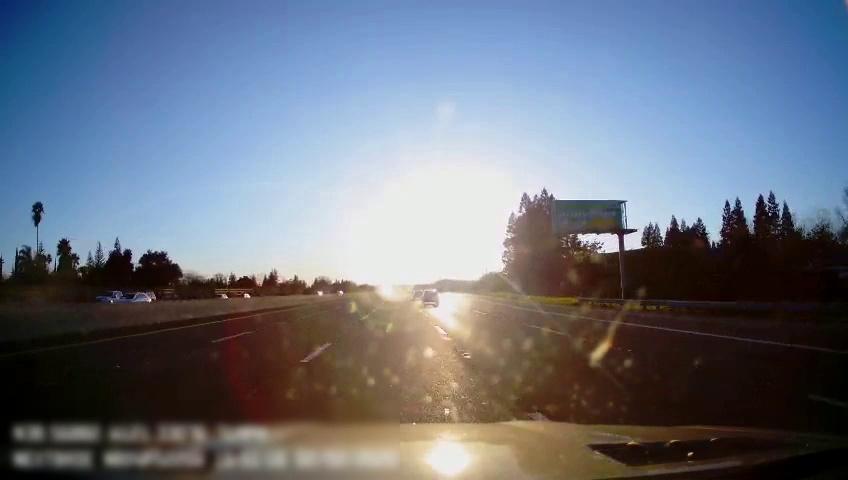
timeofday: Day
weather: Sunny
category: Drivable Space
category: Vehicles | SUV
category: Vehicles | SUV
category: Vehicles | Car
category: Vehicles | Car
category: Vehicles | Car
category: Vehicles | Car
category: Vehicles | Car
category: Lanes | Alternate Lane
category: Lanes | Alternate Lane
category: Lanes | Current Lane
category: Lanes | Current Lane
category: Lanes | Alternate Lane
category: Lanes | Alternate Lane
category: Traffic | Signs